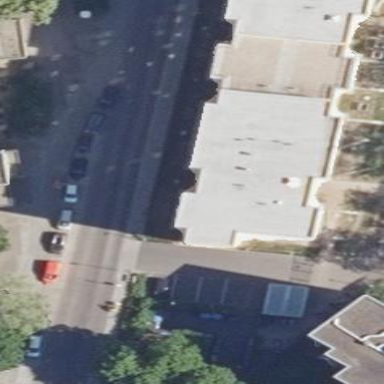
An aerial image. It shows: Building with apartments and flat roof.